Echo time (TE): 1.7 ms
Repetition time (TR): 3.3 ms
Flip angle: 55 degrees
Bandwidth: 1040 Hz
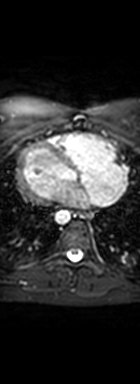
Patient age (years): 14
Disease severity: mild
Diagnoses: Normal
Cardiac structures present: LV (left ventricle), RV (right ventricle), LA (left atrium), RA (right atrium), AO (aorta), PA (pulmonary artery), SVC (superior vena cava), IVC (inferior vena cava)